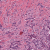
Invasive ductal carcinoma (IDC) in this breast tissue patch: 1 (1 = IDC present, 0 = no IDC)